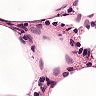
Metastatic tissue present: no